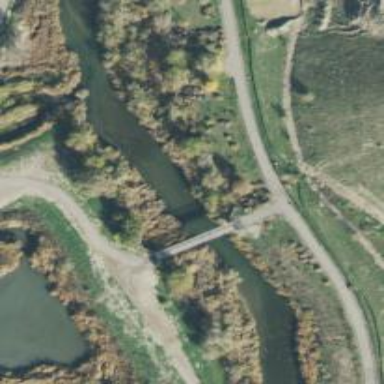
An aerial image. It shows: Path on bridge.